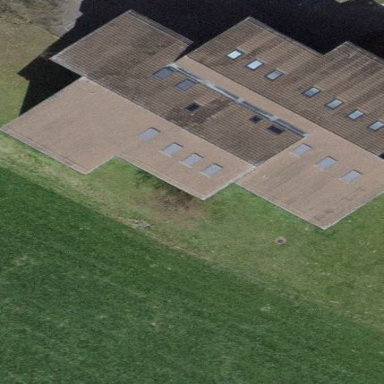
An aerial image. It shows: Gabled roof school building.